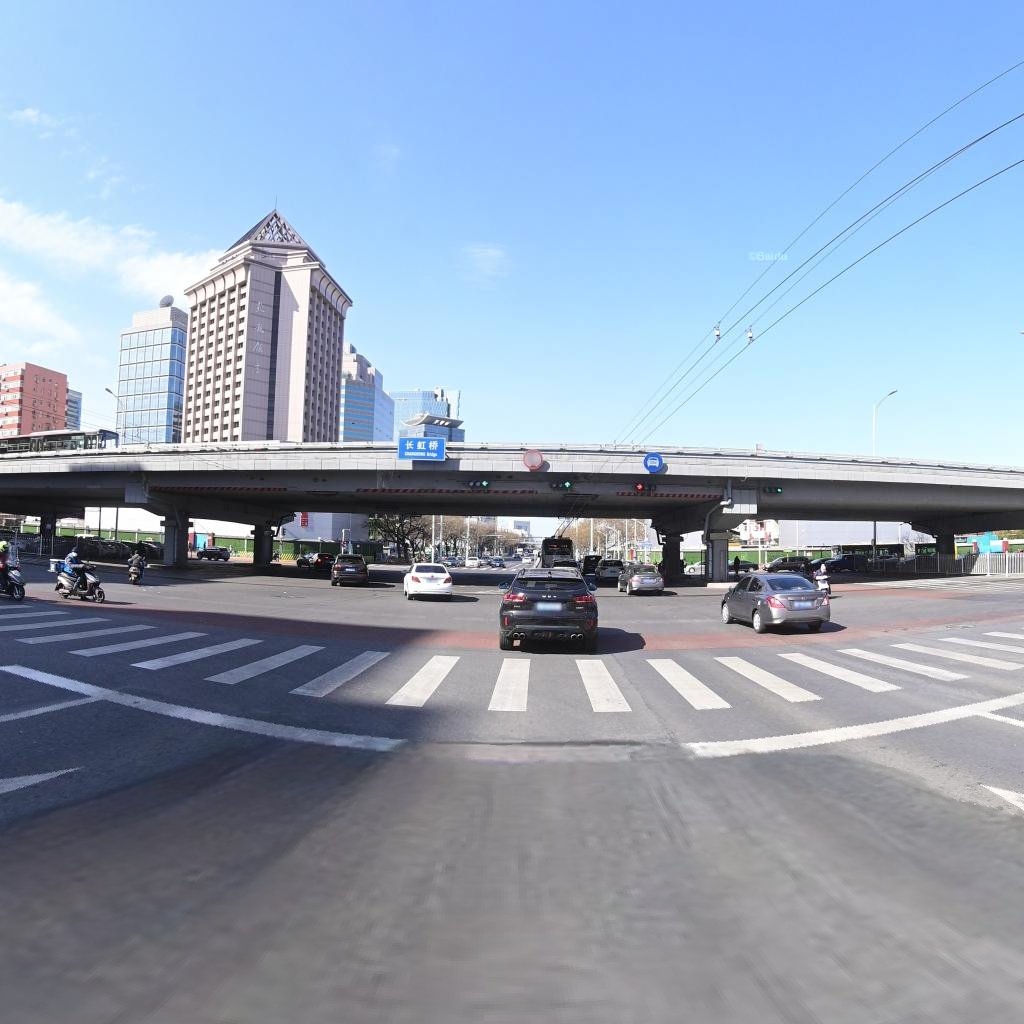
Region: Chaoyang
Road damage annotations: longitudinal crack